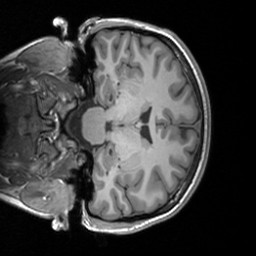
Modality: T1w
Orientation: coronal
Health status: healthy
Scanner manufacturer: siemens
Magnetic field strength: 3 T
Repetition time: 1.9 s
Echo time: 0.00226 s